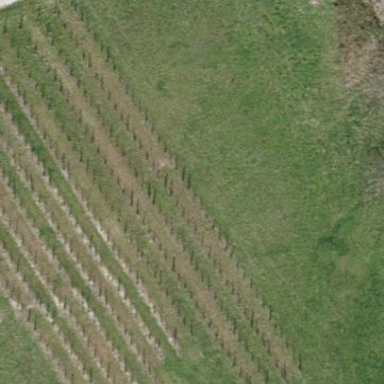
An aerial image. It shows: Vineyard growing grapes.